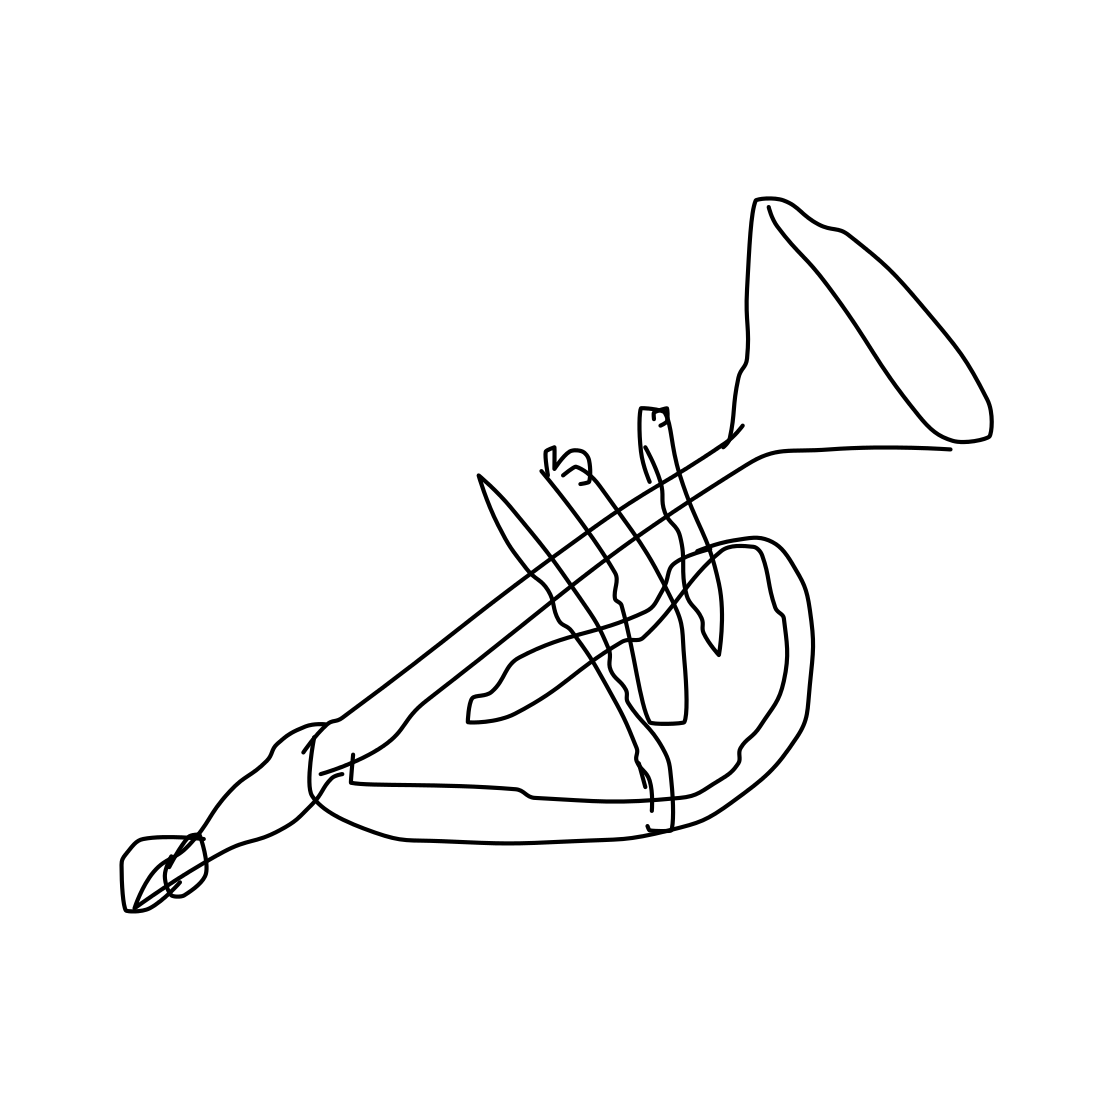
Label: trumpet